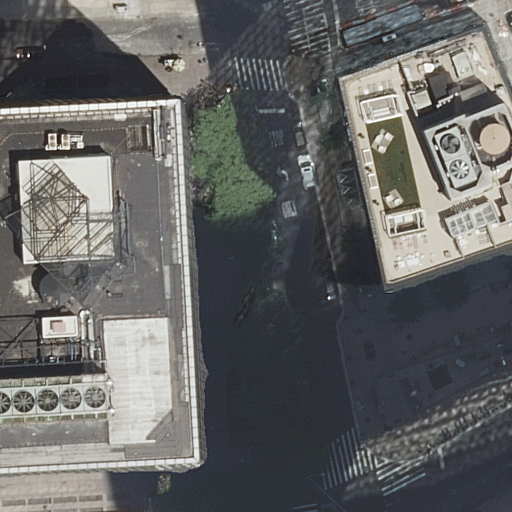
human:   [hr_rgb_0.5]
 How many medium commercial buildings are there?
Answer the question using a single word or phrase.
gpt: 0

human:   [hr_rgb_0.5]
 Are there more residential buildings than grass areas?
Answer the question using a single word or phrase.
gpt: yes

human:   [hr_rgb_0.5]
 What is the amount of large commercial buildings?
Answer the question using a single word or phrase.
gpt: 0

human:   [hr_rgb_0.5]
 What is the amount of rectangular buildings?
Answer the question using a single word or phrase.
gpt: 1

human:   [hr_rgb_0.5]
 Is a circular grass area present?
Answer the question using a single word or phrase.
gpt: no

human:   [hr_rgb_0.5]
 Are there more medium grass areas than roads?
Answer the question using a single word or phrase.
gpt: no

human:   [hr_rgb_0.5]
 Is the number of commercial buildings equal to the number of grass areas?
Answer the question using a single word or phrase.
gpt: no

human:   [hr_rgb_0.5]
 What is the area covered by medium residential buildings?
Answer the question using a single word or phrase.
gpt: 0m2

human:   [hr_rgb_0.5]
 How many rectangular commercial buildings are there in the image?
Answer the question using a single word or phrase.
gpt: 0

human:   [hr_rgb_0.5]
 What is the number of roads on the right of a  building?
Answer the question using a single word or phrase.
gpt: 4

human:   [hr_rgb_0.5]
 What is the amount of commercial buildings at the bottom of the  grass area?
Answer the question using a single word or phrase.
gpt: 0

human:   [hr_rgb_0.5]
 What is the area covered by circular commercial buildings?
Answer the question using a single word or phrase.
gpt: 0m2

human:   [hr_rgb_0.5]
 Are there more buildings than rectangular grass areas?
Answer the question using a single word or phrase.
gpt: yes

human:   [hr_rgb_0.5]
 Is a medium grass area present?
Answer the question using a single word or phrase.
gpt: yes

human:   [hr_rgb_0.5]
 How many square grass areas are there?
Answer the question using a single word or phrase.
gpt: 0

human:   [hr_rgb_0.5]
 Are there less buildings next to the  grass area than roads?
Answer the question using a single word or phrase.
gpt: yes

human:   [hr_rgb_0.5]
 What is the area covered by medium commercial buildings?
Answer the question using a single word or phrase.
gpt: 0m2

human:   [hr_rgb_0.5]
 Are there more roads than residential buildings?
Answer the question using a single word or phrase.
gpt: yes

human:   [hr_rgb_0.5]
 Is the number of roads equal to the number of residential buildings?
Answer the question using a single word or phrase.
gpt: no

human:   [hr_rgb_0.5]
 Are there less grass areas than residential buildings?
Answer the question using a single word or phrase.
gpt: yes

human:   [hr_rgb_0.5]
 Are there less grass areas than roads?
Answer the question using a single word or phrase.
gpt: yes

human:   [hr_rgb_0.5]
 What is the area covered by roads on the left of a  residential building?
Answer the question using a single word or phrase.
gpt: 0m2

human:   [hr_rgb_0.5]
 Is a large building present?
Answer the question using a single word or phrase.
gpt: yes

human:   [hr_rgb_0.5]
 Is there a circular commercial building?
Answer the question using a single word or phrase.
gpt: no

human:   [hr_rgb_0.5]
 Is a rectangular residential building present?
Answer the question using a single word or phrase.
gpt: yes

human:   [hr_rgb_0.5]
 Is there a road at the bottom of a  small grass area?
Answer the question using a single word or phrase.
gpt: no

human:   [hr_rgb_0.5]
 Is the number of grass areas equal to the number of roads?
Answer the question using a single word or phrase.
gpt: no

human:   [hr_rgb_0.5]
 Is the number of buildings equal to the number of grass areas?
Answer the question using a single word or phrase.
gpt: no

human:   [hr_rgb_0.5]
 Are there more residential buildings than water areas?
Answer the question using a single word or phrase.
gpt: yes

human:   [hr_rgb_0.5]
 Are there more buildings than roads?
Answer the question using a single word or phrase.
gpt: no

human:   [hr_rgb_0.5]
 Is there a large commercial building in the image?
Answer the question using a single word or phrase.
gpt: no

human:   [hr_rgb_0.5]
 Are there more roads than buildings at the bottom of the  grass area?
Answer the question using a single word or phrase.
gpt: yes

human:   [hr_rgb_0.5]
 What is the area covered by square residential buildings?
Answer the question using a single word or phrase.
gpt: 0m2

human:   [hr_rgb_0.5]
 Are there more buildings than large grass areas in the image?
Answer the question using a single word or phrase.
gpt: yes

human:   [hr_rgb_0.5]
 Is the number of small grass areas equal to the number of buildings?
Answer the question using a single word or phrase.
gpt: no

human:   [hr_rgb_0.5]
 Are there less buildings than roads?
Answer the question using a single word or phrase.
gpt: yes